Question: i tried use delegate with out success, the delegate is not called.
here is my delegate code:
setting the delegate (ViewControllerB)
'''
@class SearchGardenTable;
@protocol SearchGardenDelegate <NSObject>
- (void)addItemViewController:(SearchGardenTable *)controller didFinishWithGardenID:(NSString *)gardenID gardenName:(NSString*)gardenName andCityName:(NSString*)cityName;
@end
@interface SearchGardenTable : UITableViewController
@property (nonatomic, weak) id <SearchGardenDelegate> delegate;
@end
'''
telling VC B that VC A is its delegate:
'''
// in VC A viewDidLoad.
self.searchGarden = [[SearchGardenTable alloc]init];
[self.searchGarden setDelegate:self];
'''
VC A adopts the protocol
'''
@interface AddKid () <MZFormSheetBackgroundWindowDelegate,SearchGardenDelegate>
@end
@implementation AddKid
'''
setting the parameters i want to pass back from VC B to VC A:
'''
_kidGaedenID = [temp objectAtIndex:indexPath.row];
_kidGardenName = [temp1 objectAtIndex:indexPath.row];
[self.delegate addItemViewController:self didFinishWithGardenID:_kidGaedenID gardenName:_kidGardenName andCityName:_kidCityName];
'''
implement the protocol method at VC A:
'''
- (void)addItemViewController:(SearchGardenTable *)controller didFinishWithGardenID:(NSString *)gardenID gardenName:(NSString*)gardenName andCityName:(NSString*)cityName
{
_kidGardenID = gardenID;
_gardenName.text = gardenName;
_kidCity.text = cityName;
}
'''
'''
ViewController B didSelectRowAtIndexPath: code
- (void)tableView:(UITableView *)tableView didSelectRowAtIndexPath:(NSIndexPath *)indexPath;
NSArray *temp = [_responseDict valueForKey:@"ID"];
NSArray *temp1 = [_responseDict valueForKey:@"name"];
_kidGaedenID = [temp objectAtIndex:indexPath.row];
_kidGardenName = [temp1 objectAtIndex:indexPath.row];
[[self delegate] addItemViewController:self didFinishWithGardenID:_kidGaedenID gardenName:_kidGardenName andCityName:_kidCityName];
[self mz_dismissFormSheetControllerAnimated:YES completionHandler:^(MZFormSheetController *formSheetController) {
//dismiss the popup view which i create it VC A with that gitHub package:
https://github.com/m1entus/MZFormSheetController/issues/98
}];
'''
the code that present ViewControllerB :
'''
- (IBAction)chooseGardenAndCityBtn:(id)sender {
UIViewController *vc = [self.storyboard instantiateViewControllerWithIdentifier:@"modal"];
MZFormSheetController *formSheet = [[MZFormSheetController alloc] initWithViewController:vc];
formSheet.presentedFormSheetSize = CGSizeMake(300, 298);
// formSheet.transitionStyle = MZFormSheetTransitionStyleSlideFromTop;
formSheet.shadowRadius = 2.0;
formSheet.shadowOpacity = 0.3;
formSheet.shouldDismissOnBackgroundViewTap = YES;
formSheet.shouldCenterVertically = YES;
formSheet.movementWhenKeyboardAppears = MZFormSheetWhenKeyboardAppearsCenterVertically;
// formSheet.keyboardMovementStyle = MZFormSheetKeyboardMovementStyleMoveToTop;
// formSheet.keyboardMovementStyle = MZFormSheetKeyboardMovementStyleMoveToTopInset;
// formSheet.landscapeTopInset = 50;
// formSheet.portraitTopInset = 100;
__weak MZFormSheetController *weakFormSheet = formSheet;
// If you want to animate status bar use this code
formSheet.didTapOnBackgroundViewCompletionHandler = ^(CGPoint location) {
UINavigationController *navController = (UINavigationController *)weakFormSheet.presentedFSViewController;
if ([navController.topViewController isKindOfClass:[SearchCityTable class]]) {
SearchCityTable *mzvc = (SearchCityTable *)navController.topViewController;
mzvc.showStatusBar = NO;
}
[UIView animateWithDuration:0.3 animations:^{
if ([weakFormSheet respondsToSelector:@selector(setNeedsStatusBarAppearanceUpdate)]) {
[weakFormSheet setNeedsStatusBarAppearanceUpdate];
}
}];
};
formSheet.willPresentCompletionHandler = ^(UIViewController *presentedFSViewController) {
// Passing data
UINavigationController *navController = (UINavigationController *)presentedFSViewController;
navController.topViewController.title = @"bHr `yr";
};
formSheet.transitionStyle = MZFormSheetTransitionStyleCustom;
[MZFormSheetController sharedBackgroundWindow].formSheetBackgroundWindowDelegate = self;
[self mz_presentFormSheetController:formSheet animated:YES completionHandler:^(MZFormSheetController *formSheetController) {
}];
}
'''

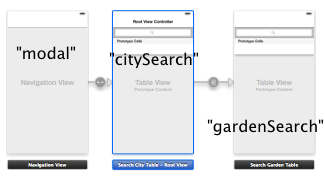
Answer: You are doing
'''
self.searchGarden = [[SearchGardenTable alloc]init];
'''
But you said you have your view controllers in a storyboard. This makes me think self.searchGarden at the point of viewDidLoad: is a different object from the one in the storyboard.
You should assign an object to self.searchGarden when you are preparing to push your VC B or before performingTheSegue (if you are using a segue).
From your code I assume that
'''
UIViewController *vc = [self.storyboard instantiateViewControllerWithIdentifier:@"modal"];
'''
is your VC B, so you need to do vc.delegate = self;
Just keep in mind that your vc has to be of type VC B, which in your case is SearchGardenTable
Given the current setup, the quickest solution that comes in to my mind now, is a NSNotification. From your VC B send a notification:
'''
[[NSNotificationCenter defaultCenter] postNotificationName:@"userDidTapOnCell" object:nil userInfo:dictionaryOfObjects];
'''
Where your dictionary of objects is initialized with the objects you retrieved from your model, like:
'''
NSDictionary *dictionary = @{ @"gardenID": _kidGaedenID, @"gardenName": _kidGardenName };
'''
Than in VC A you add yourself as an observer to the notification on viewDidLoad:
'''
[[NSNotificationCenter defaultCenter] addObserver:self selector:@selector(gardenInfoDidComeBack:) name:@"userDidTapOnCell" object:nil];
'''
and implement the method:
'''
- (void)gardenInfoDidComeBack:(NSNotification *)notification {
NSDictionary *userInfo = notification.userInfo;
// retrieve the kidGardenID and kidGardenName from the dict and use them as you whish.
}
'''
Hope this helps you to accomplish your task. Probably the architecture of your navigation is not the best, but this goes beyond the scope of this topic which has gone far enough already.